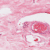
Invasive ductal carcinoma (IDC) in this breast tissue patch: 0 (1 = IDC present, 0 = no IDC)